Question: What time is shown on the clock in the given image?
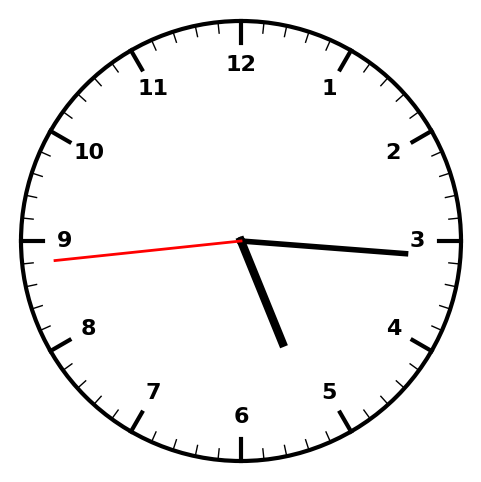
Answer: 05:15:44